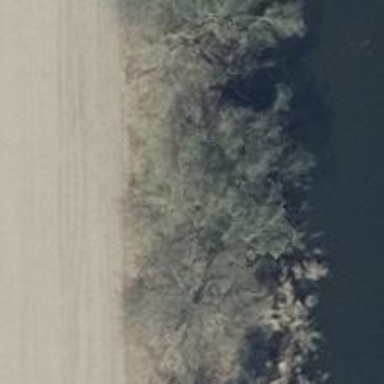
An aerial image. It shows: Row of deciduous broadleaved trees.